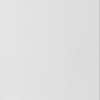
Label: not_dusty